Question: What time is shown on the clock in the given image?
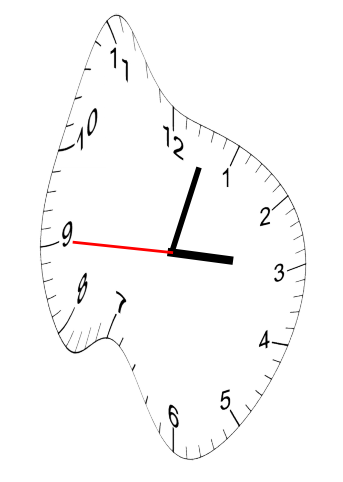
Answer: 03:02:45